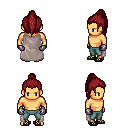
a pixel art fantasy rpg character, male body template, human, tanned skin, gray cape, teal pants, brunette long topknot hairstyle, metal gloves, ghillies, four views (front, back, left, right), 2x2 character sprite sheet, small pixel art, hard edges, no anti-aliasing